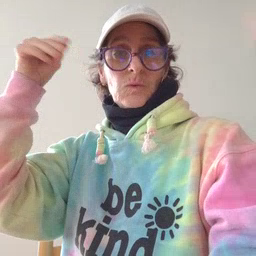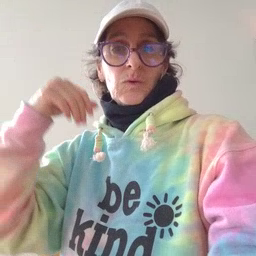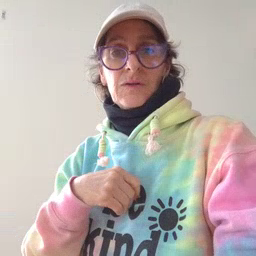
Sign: store